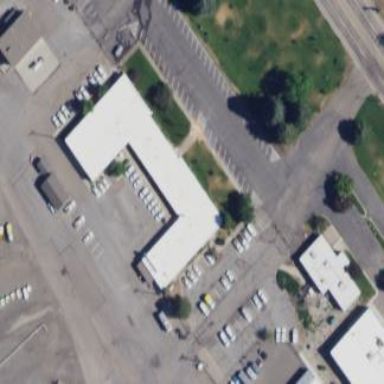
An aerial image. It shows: Government transportation office located in public building.